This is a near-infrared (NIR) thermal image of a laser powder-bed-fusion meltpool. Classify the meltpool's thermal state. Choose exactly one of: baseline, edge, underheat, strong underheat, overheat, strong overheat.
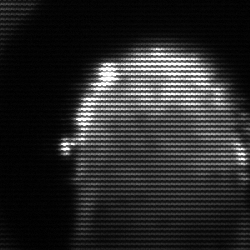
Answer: baseline